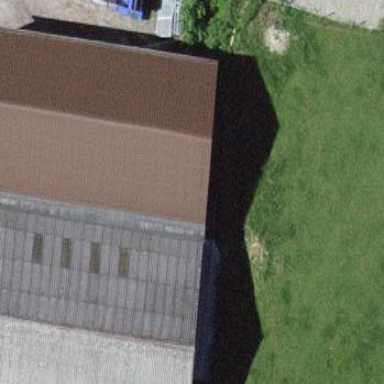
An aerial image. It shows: Group of garages.